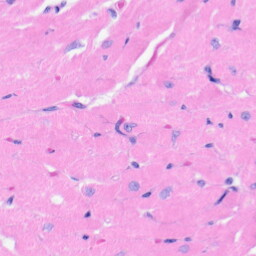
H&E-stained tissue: Heart